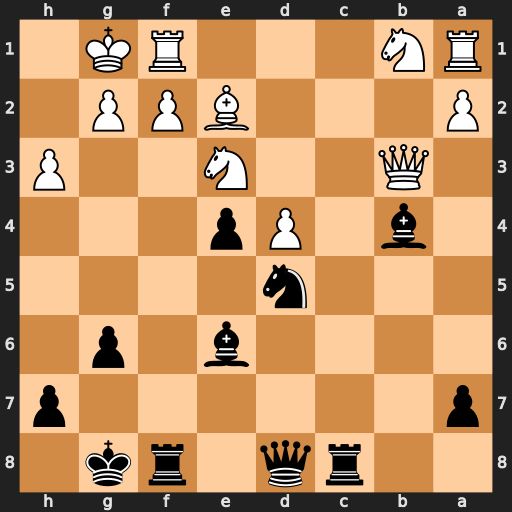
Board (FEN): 2rq1rk1/p6p/4b1p1/3n4/1b1Pp3/1Q2N2P/P3BPP1/RN3RK1
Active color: b
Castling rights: -
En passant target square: -
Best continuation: Nf4 Qxb4 Nxe2+